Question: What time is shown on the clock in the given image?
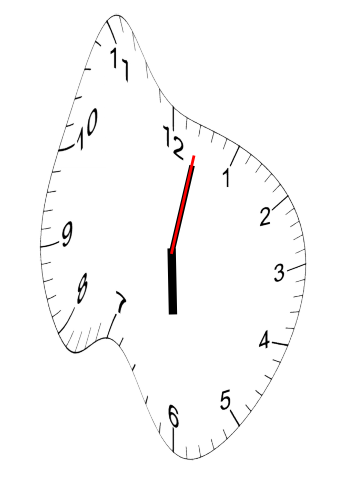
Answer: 06:02:02